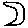
Label: moon